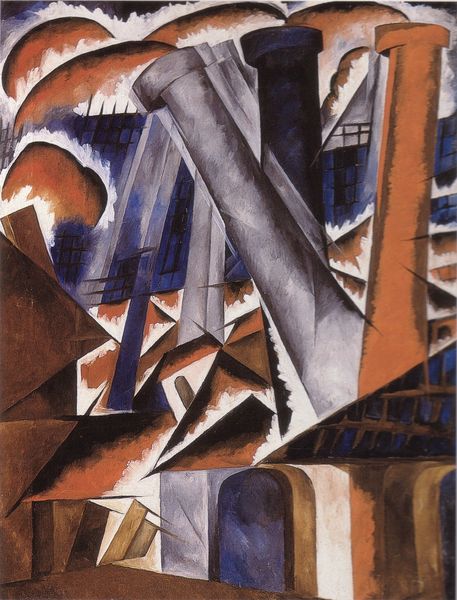
Titel: Fabrik
Künstler: Natalia Goncarova
Standort: Sankt Petersburg
Institution: Staatliches Russisches Museum
Schlagwörter: blau, weiß, aquarell, dreieck, kubismus, braun, grau, orange, schwarz, säulen, gebäude, haus, rot, architektur, schräg, kamine, bogen, abstrakt, modern, schornsteine, fabrik, industrie, schlote, türme, torbogen, schraffuren, tore, scherenschnitt, abriss, splitter, zersplittert, blaue tür, industrialismus, majolikaplatten